Field crop: maize
Growth stage: 2
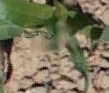
Species: maize